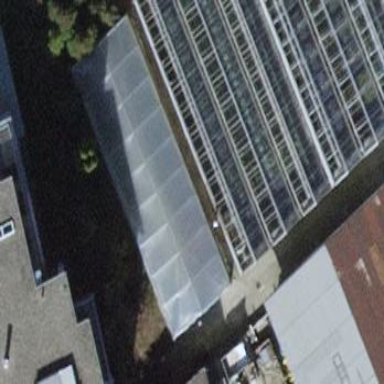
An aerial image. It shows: Greenhouse.